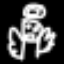
Label: angel